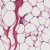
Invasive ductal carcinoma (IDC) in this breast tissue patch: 0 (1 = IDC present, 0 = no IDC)